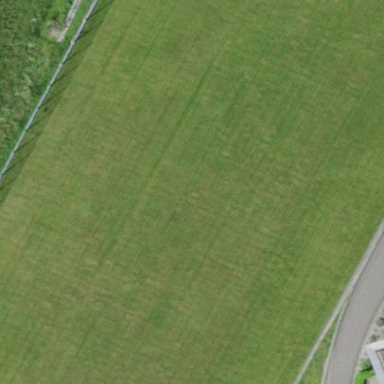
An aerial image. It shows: Soccer pitch with grass surface for leisure and sports.